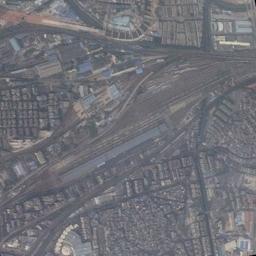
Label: railway_station